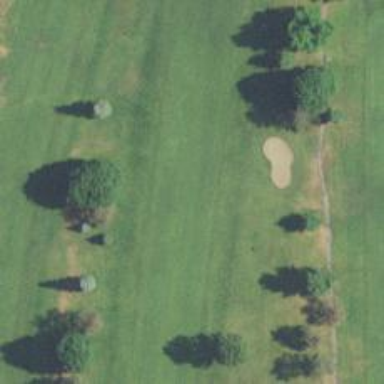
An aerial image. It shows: Golf hole.